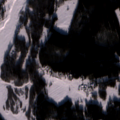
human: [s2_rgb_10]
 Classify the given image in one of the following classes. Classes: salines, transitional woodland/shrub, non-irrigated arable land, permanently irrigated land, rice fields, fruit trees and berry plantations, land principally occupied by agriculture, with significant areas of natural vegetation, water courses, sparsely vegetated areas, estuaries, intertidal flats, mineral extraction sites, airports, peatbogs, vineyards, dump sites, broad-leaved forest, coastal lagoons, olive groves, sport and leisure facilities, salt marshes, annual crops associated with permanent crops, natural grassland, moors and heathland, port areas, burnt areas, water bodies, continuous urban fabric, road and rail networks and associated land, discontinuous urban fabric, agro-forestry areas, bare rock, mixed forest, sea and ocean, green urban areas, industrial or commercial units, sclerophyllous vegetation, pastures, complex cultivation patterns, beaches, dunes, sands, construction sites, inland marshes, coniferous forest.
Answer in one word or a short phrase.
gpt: land principally occupied by agriculture, with significant areas of natural vegetation, broad-leaved forest, mixed forest, sea and ocean